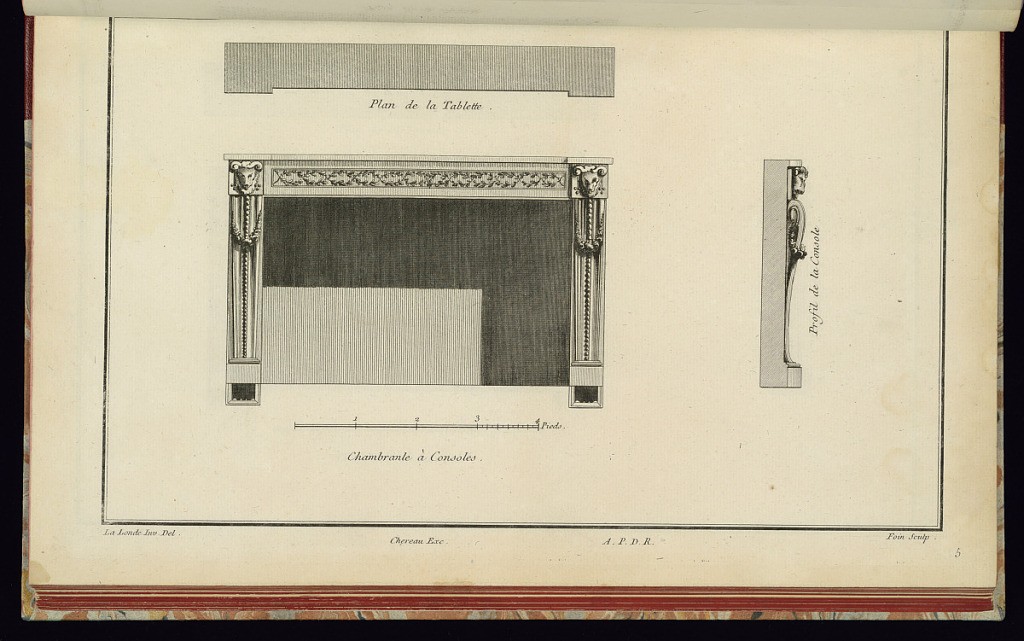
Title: Chambranle à Consoles
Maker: Richard de Lalonde, French, active 1780–96
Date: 1775-1788
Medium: Etching on off-white laid paper
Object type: Print
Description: Elevation of a console frame. Either side has a bracket with a vertical bead course and a ram's head on top; across the top shelf is a guilloche of branches with leaves. Below the elevation is a scale bar of four French feet ("4 Pieds"). The profile of the console brackets is on the right of the plate; the cross section of the top shelf is at the top of the plate. The plate is signed and numbered, although the lettering of the plate is not evident in the crease of the album.